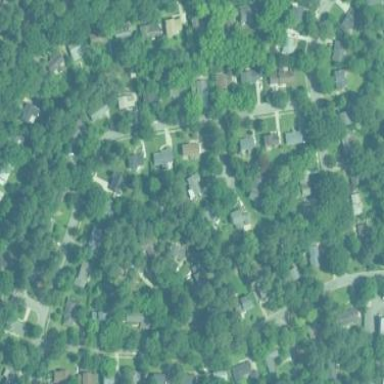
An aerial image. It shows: Residential area within neighborhood.